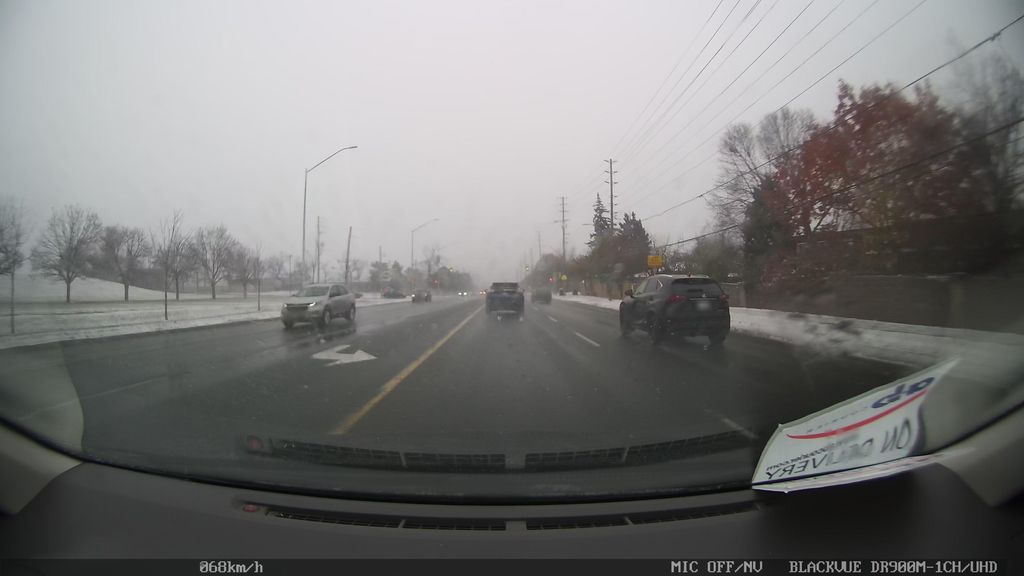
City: toronto